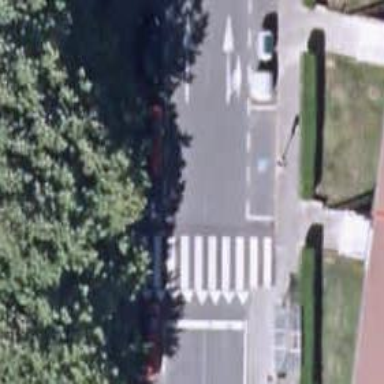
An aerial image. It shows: Uncontrolled road crossing.